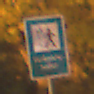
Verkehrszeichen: Verkehrshelfer
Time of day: Night
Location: Outdoor (Suburban)
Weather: PartlyCloudy
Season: NotSpecified
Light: Artificial